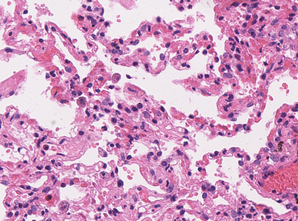
Tumor epithelial tissue: no
Tumor-associated stroma tissue: no
Normal tissue: yes